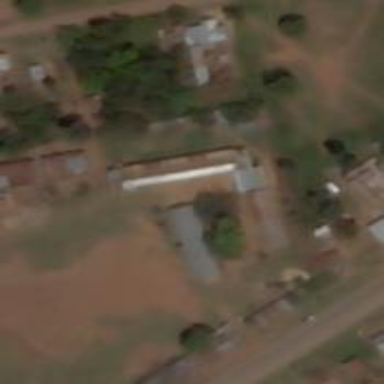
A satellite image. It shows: School.